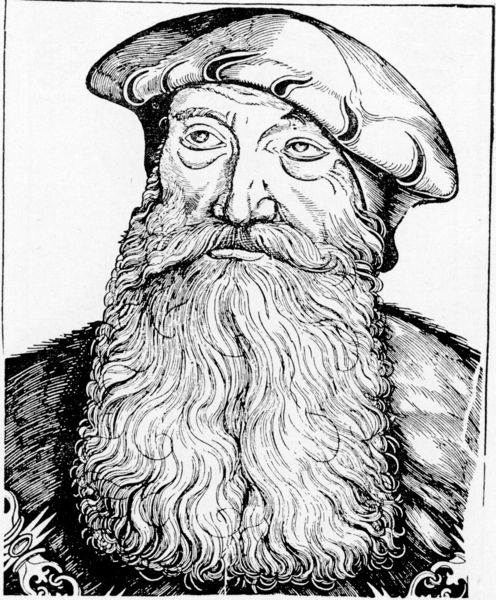
Titel: Bildnis von Herzog Georg von Sachsen
Künstler: Hans Brosamer
Institution: (Seriendruck)
Schlagwörter: kopf, mann, ausschnitt, haar, hut, mund, nase, schwarz, stirn, weiss, zeichnung, blick, alt, bart, kappe, mütze, augen, falten, gesicht, kragen, lang, pelz, rahmen, rembrandt, vollbart, bildnis, portrait, porträt, haare, blatt, brustbild, frontal, lippen, locken, renaissance, fell, holzschnitt, wangen, rahmung, kette, grafik, graphik, wange, tränensäcke, oben, eng, ringe, links, druck, druckgrafik, radierung, stich, künstler, seite, schwarzweiß, augenringe, barthaare, art, barett, mittelalter, sprechend, schlitz, lebendig, seriendruck, broschen, doktorhut, vliesorden, geschlitzt, nasde, lange, fellmantel, ännlich, krähenfüße, linkc, ohrenklappe, fellumhang, sch,itz